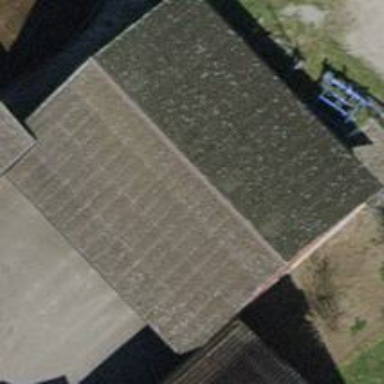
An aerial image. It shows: Building with tile roof.